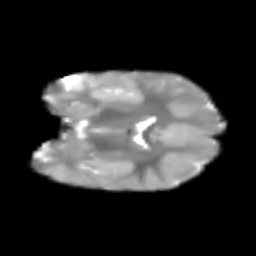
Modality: T2w
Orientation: coronal
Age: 5
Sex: female
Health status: healthy